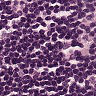
Metastatic tissue present: no